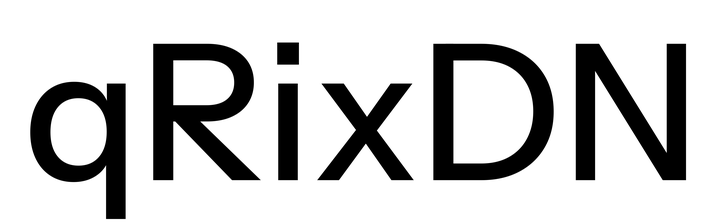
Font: InstrumentSans_Medium